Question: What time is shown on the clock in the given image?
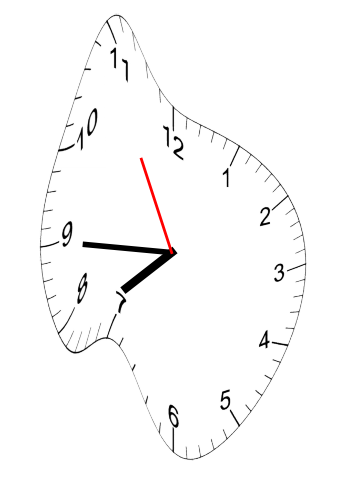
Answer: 07:44:55